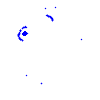
Particle: electron